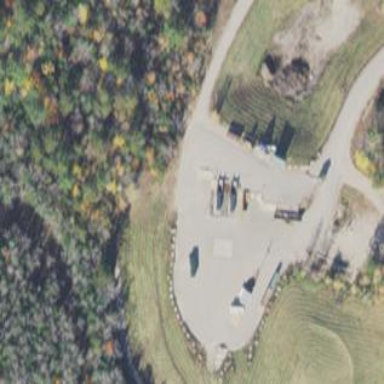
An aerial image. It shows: Recycling center.